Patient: sex M, age 81
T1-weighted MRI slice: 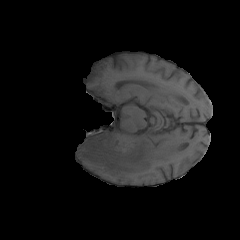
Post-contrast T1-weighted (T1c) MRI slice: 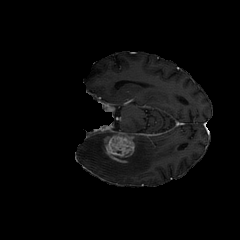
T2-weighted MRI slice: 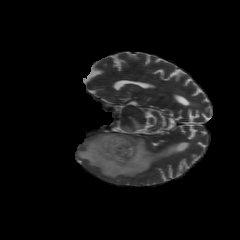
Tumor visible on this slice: yes
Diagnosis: Glioblastoma, IDH-wildtype
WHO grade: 4